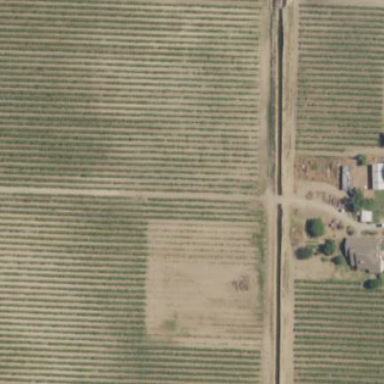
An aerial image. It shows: Vineyard growing grapes.